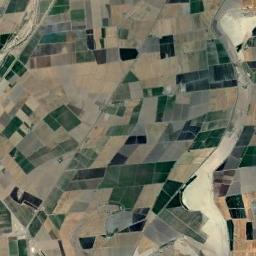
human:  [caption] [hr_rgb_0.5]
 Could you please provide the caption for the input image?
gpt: There are many rectangular farmlands of different sizes and shades .

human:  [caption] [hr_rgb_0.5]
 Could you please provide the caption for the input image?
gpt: There are some green and bare rectangular farmland .

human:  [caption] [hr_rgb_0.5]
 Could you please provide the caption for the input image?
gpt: Lots of rectangular farmlands of different colors and sizes are on the ground and some other shapes of farmlands mixed in these farmlands .

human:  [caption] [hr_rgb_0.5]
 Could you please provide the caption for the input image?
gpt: Many dense dark green, light green and tan mixed rectangular farmland of different sizes .

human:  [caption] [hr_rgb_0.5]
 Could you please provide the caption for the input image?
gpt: There are many yellow rectangular farmlands and green ones of different sizes .